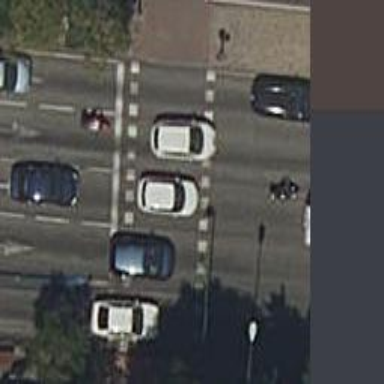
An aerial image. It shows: Road with traffic signals at crossing.